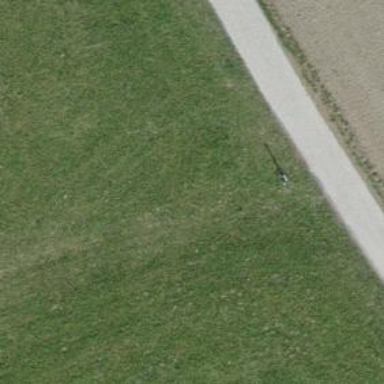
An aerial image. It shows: Historic wayside cross.